Question: Hi I am developing an IOS application. I don't use autolayout. If my app run at iPhone 5(4") simulator then showing black top and bottom place. Simulated metricks size also none. What can I do.

Thanx
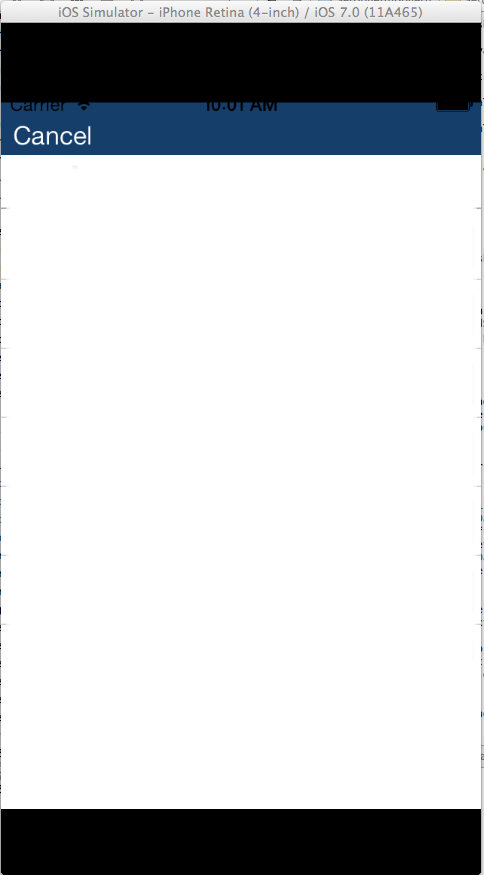
Answer: Just add an splash screen image named Default-568h@2x.png to your project folder black space will be removed automatically.